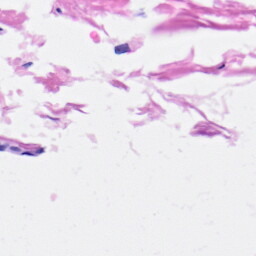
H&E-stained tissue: Heart